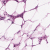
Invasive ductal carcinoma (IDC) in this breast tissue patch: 1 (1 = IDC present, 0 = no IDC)